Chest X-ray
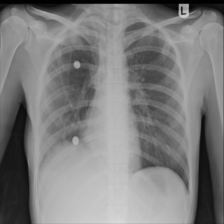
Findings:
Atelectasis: negative
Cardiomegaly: negative
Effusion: negative
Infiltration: negative
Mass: negative
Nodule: negative
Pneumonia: negative
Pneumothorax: negative
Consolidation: negative
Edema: negative
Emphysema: negative
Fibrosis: negative
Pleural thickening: negative
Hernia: negative